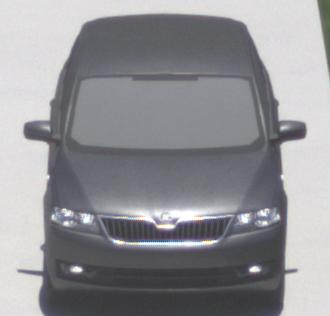
Make: Skoda
Model: Rapid Spaceback 1.2 TSI
Detailed model: Rapid Spaceback
Model produced from: 2013/10
Model produced until: 2015/04
Doors: 5
Color: gray
Road condition: wet road
Daytime: midday
Contrast: high contrast